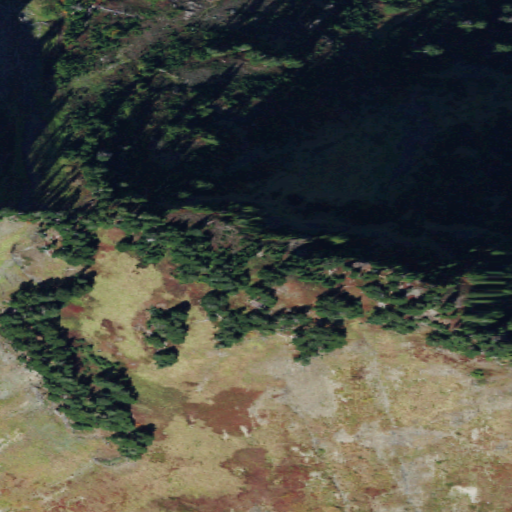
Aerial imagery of mountain in Washington named Bald Mountain containing evergreen forest and shrub